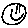
Label: smiley face